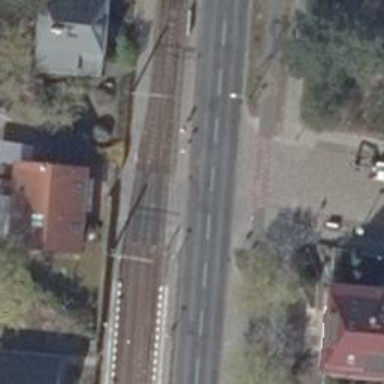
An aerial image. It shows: Tram crossing on the railway.